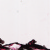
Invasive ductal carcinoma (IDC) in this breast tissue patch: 0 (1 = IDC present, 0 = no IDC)